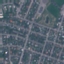
Land use / land cover: Residential